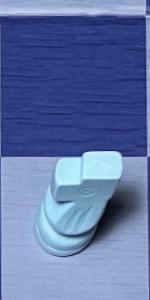
Label: Knight_White